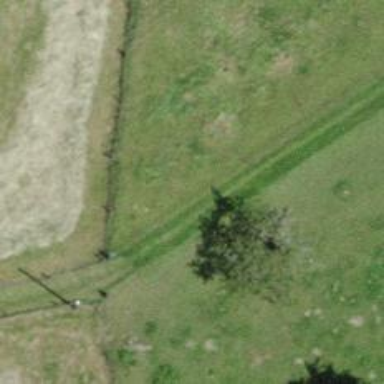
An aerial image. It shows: Grass path without sidewalk.